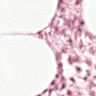
Metastatic tissue present: no